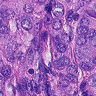
Metastatic tissue present: yes